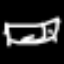
Label: bed